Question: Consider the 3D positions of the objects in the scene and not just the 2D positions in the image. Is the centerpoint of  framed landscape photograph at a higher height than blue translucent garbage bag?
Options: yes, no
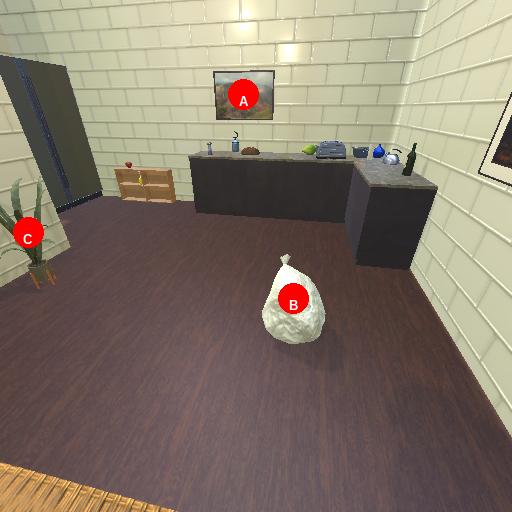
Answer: yes